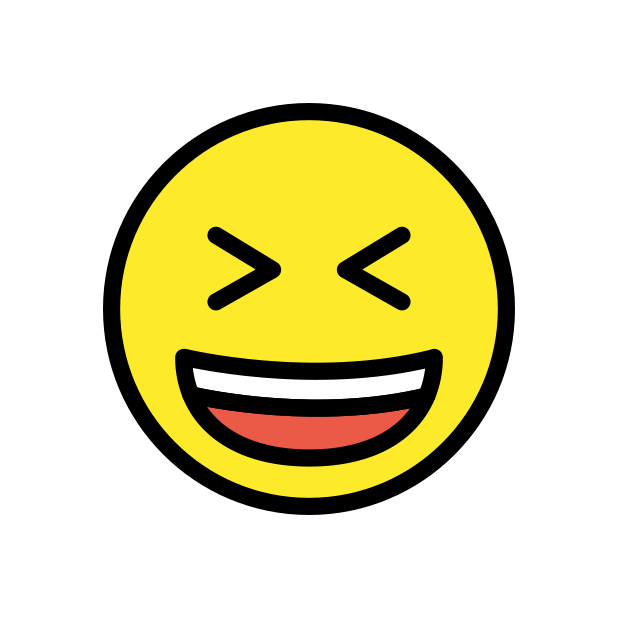
grinning squinting face